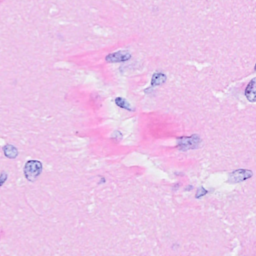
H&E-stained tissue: Breast